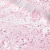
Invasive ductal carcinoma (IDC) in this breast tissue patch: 0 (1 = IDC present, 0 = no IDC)